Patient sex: F
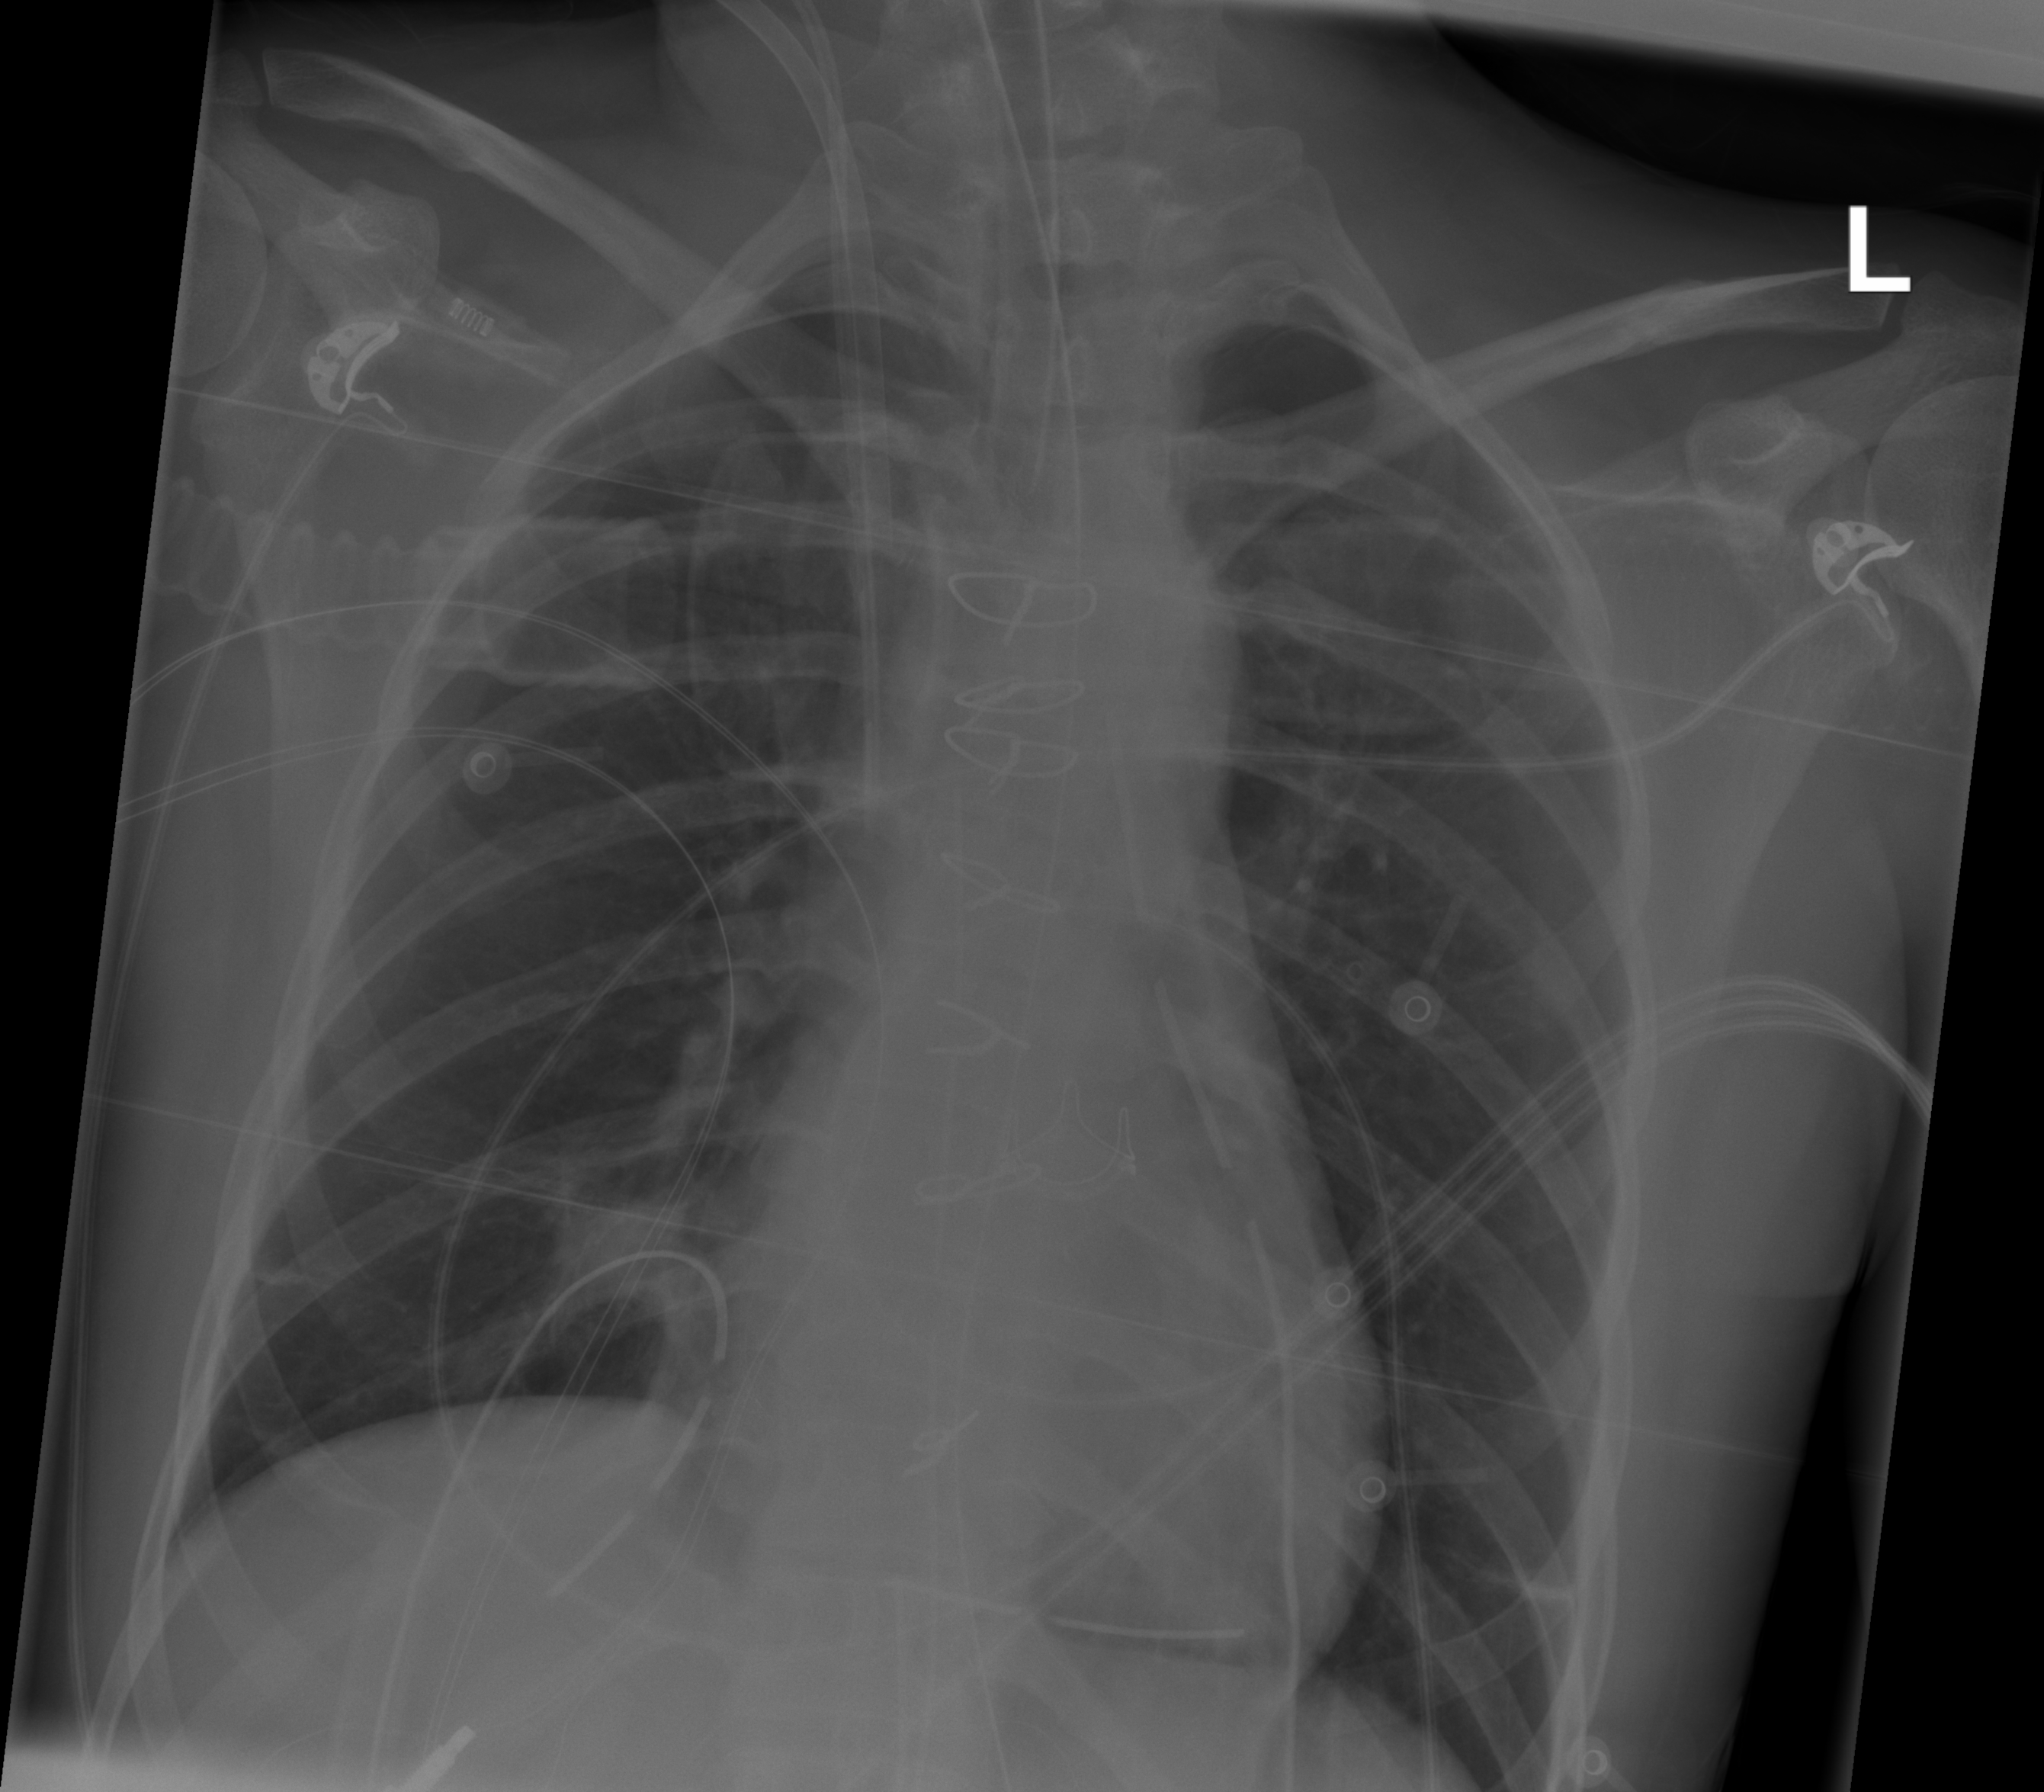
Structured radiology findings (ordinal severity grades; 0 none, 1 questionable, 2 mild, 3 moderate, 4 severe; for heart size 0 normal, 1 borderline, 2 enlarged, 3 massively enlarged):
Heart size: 0
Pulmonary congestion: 0
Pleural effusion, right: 0
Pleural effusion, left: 0
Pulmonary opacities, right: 0
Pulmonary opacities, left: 0
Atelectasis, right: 2
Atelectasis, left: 2